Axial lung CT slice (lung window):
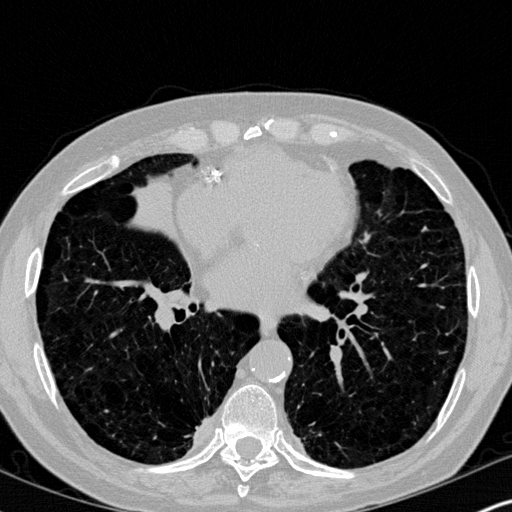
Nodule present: no